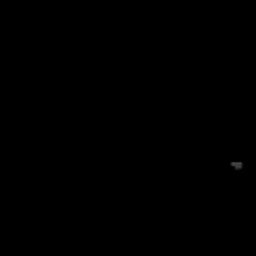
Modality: MD
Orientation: sagittal
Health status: healthy
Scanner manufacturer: siemens
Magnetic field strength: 3 T
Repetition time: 12 s
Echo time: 0.092 s